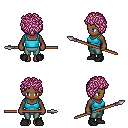
a pixel art fantasy rpg character, female body template, human, dark skin, teal pirate shirt, teal pants, pink curly afro hairstyle, black shoes, spear, four views (front, back, left, right), 2x2 character sprite sheet, small pixel art, hard edges, no anti-aliasing